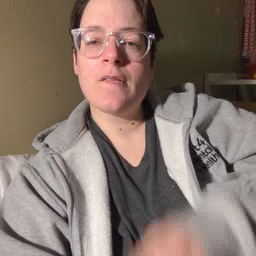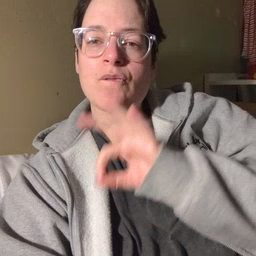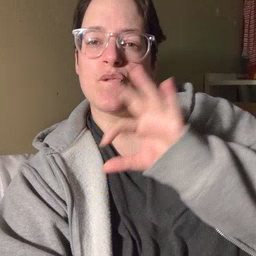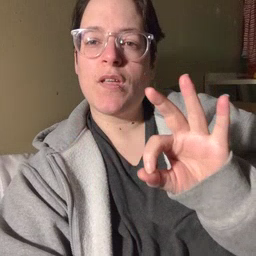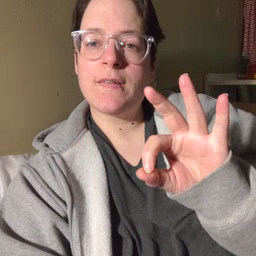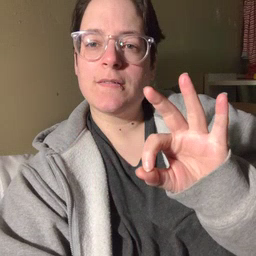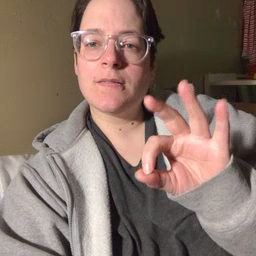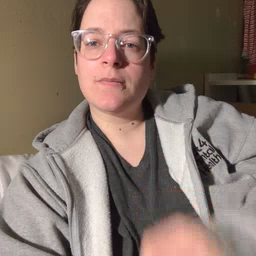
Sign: frenchfries